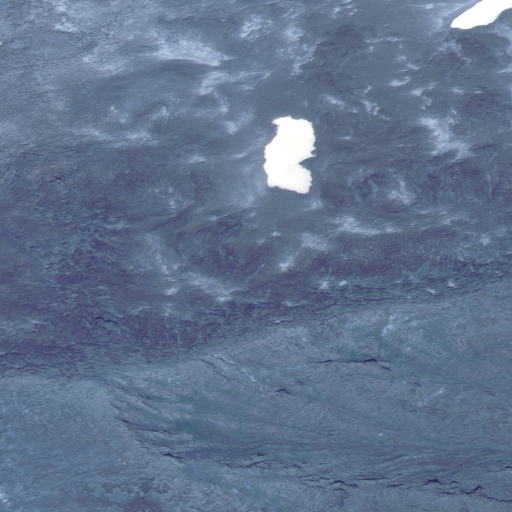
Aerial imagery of mountain in Alaska named Helmet Mountain containing only unknown